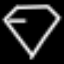
Label: diamond